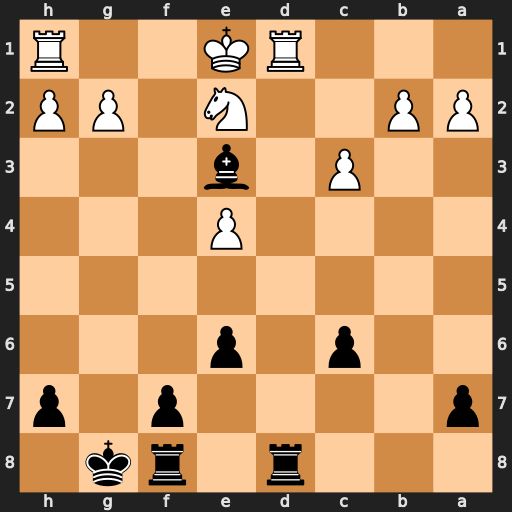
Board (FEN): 3r1rk1/p4p1p/2p1p3/8/4P3/2P1b3/PP2N1PP/3RK2R
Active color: b
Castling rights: K
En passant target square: -
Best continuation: Rxd1+ Kxd1 Rd8+ Ke1 Rd2